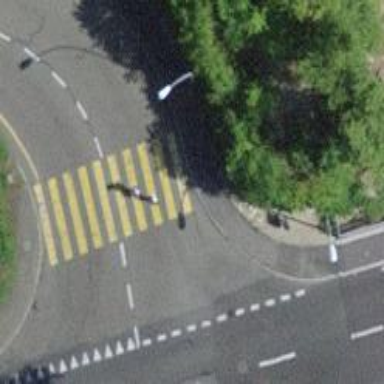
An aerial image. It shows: Kerb barrier.